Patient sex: M
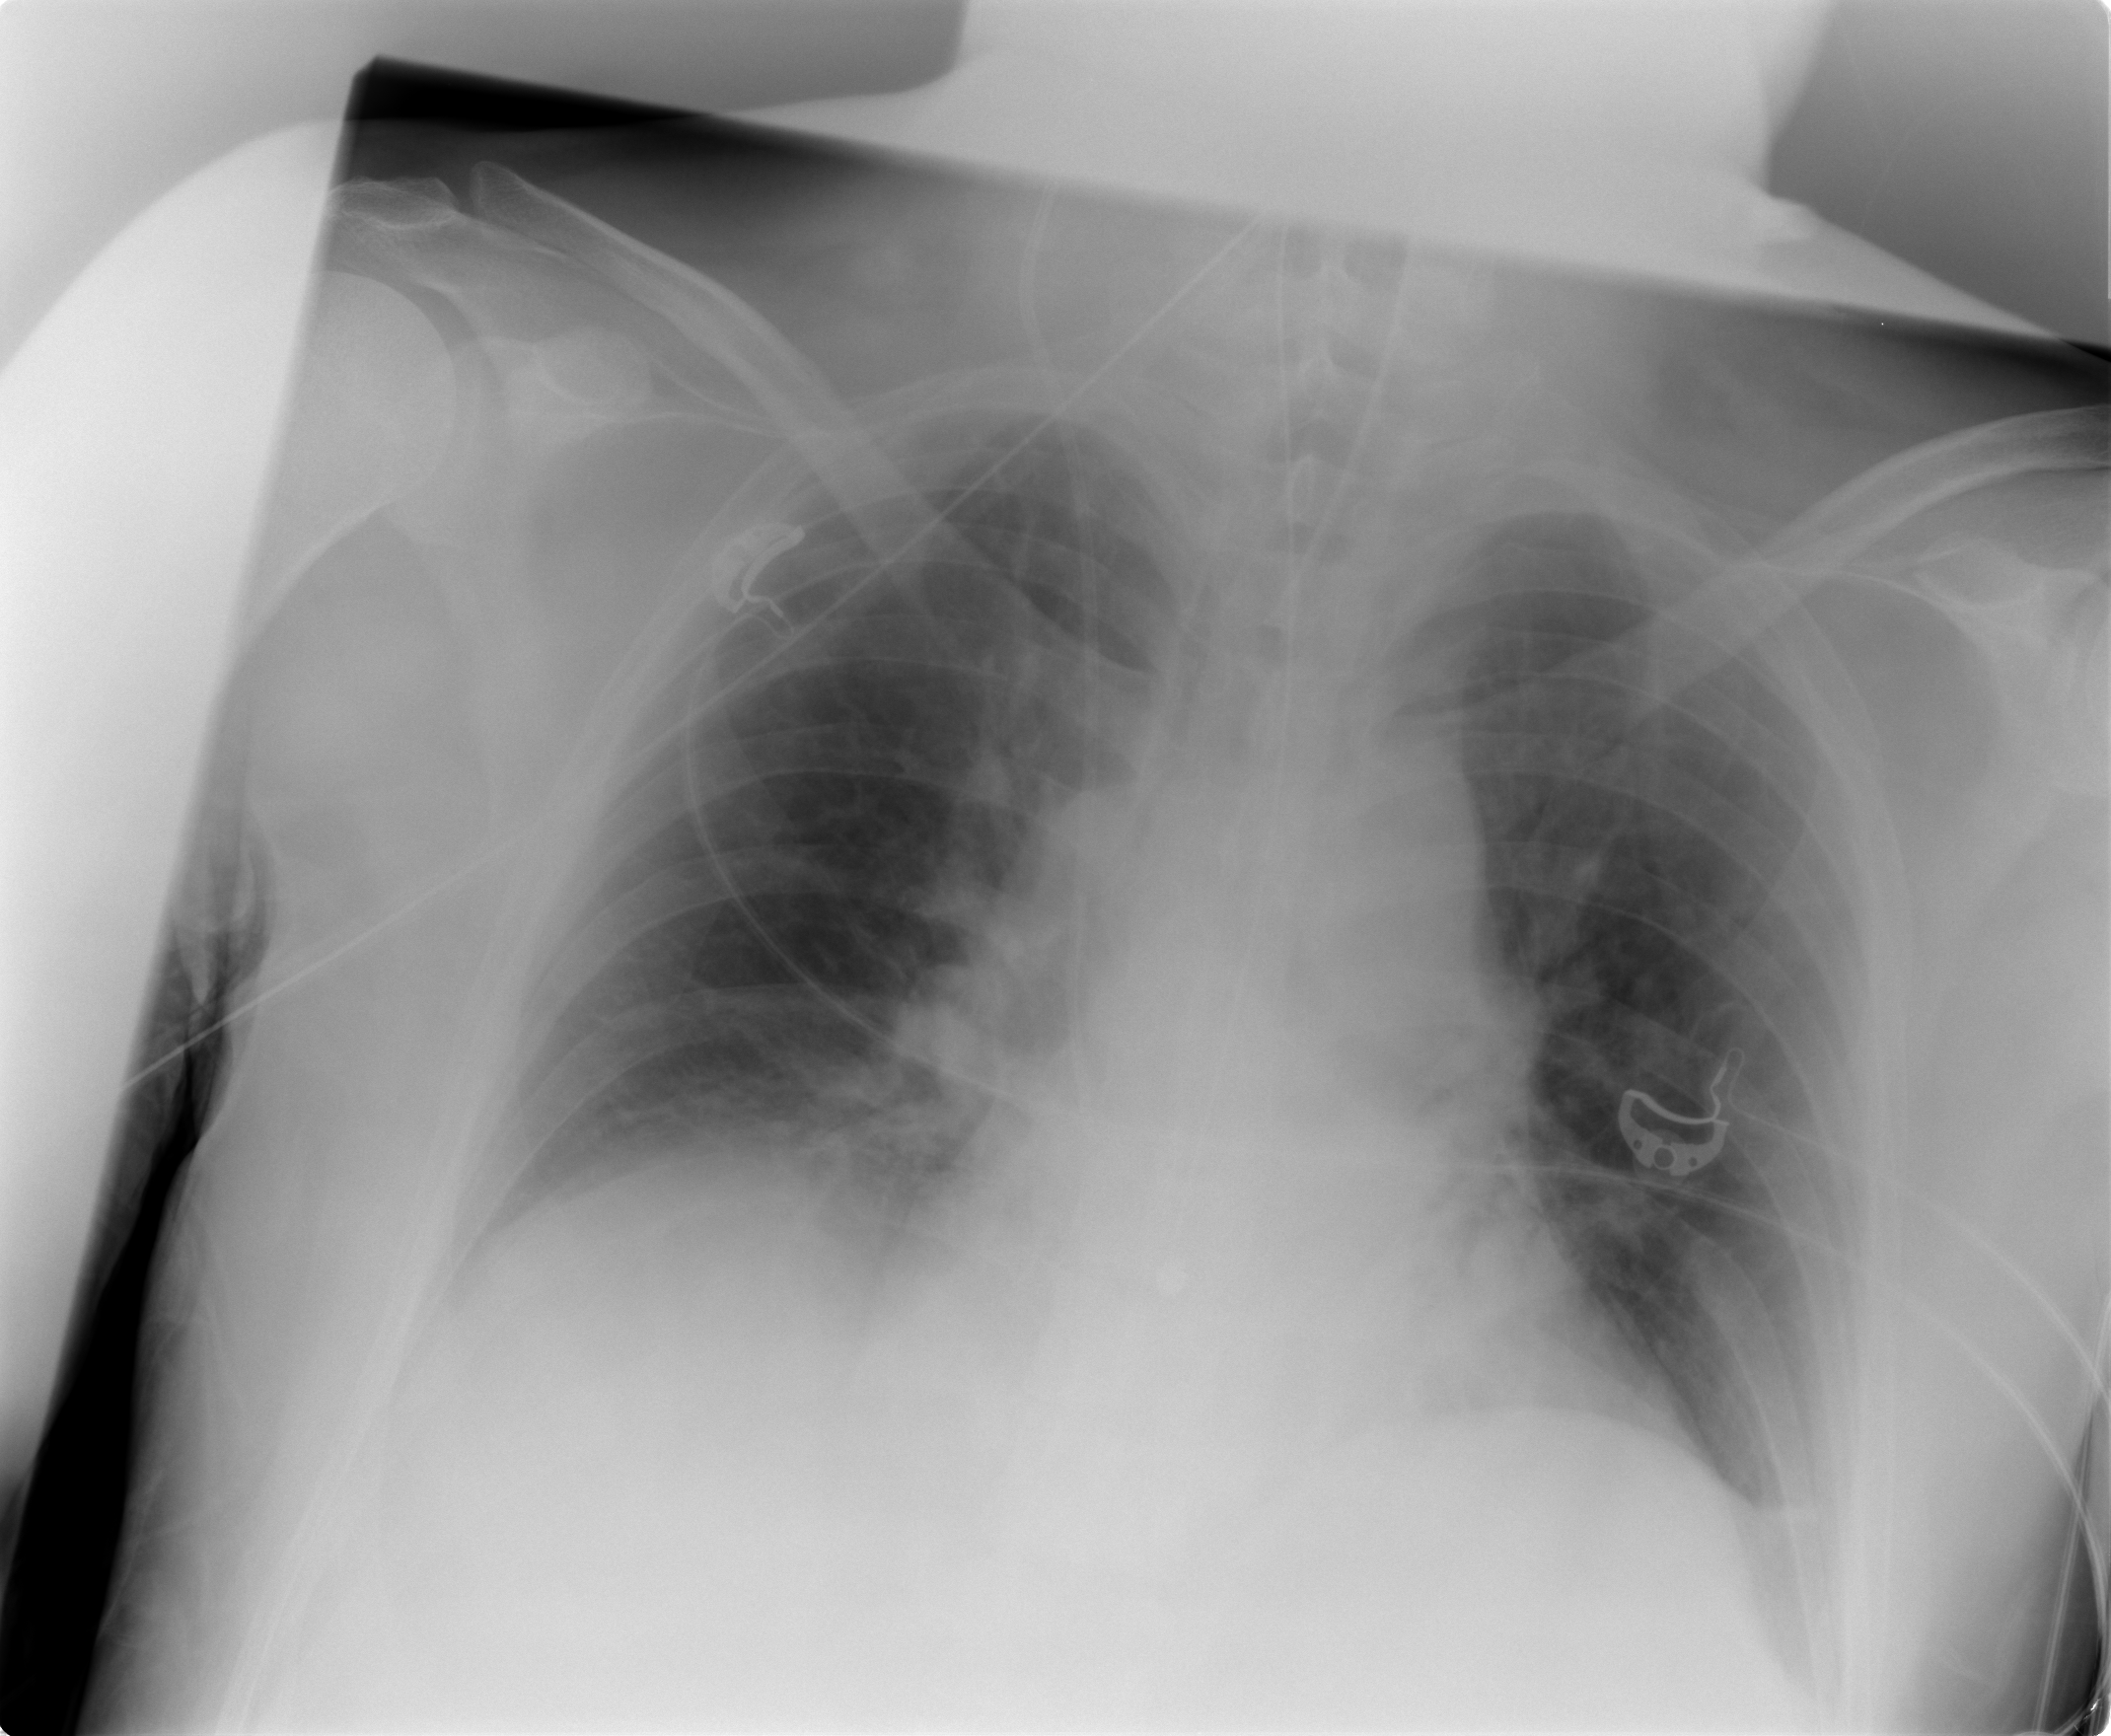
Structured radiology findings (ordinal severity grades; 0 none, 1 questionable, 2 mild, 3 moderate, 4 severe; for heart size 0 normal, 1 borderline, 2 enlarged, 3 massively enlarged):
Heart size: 2
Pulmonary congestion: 0
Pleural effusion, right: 0
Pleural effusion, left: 0
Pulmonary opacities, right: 1
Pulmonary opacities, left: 2
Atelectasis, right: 1
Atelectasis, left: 0